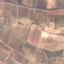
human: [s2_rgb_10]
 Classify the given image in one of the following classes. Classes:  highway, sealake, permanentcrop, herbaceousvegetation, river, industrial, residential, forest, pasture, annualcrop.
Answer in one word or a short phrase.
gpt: PermanentCrop